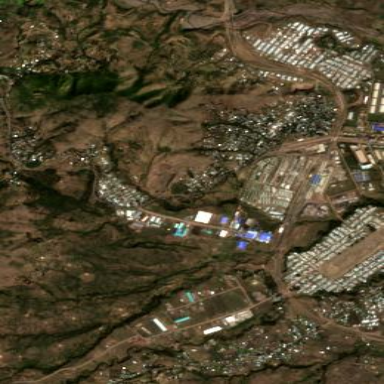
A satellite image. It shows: Industrial area.